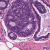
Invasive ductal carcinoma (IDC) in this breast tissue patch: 0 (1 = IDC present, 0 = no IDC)